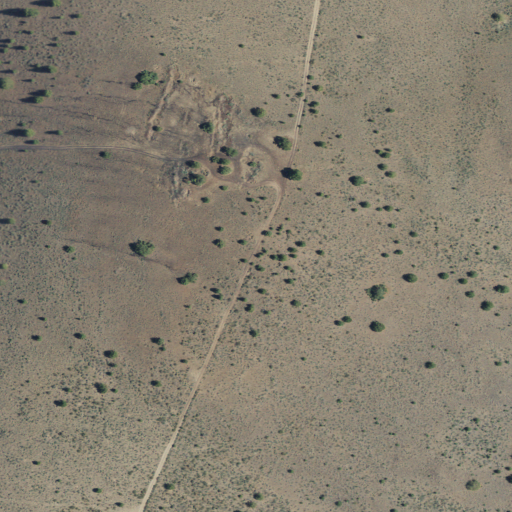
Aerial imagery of mountain in Oregon named Midnight Point containing only shrub